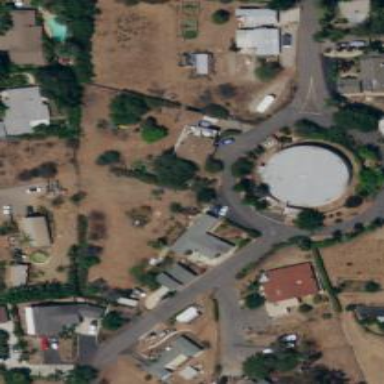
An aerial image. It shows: Roundabout on residential road.